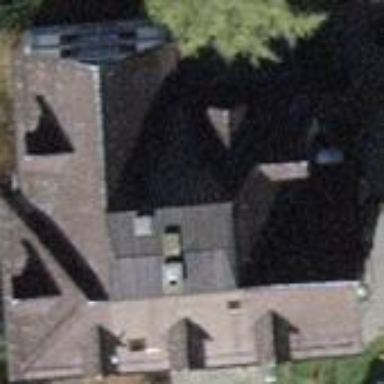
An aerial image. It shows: Detached building with gabled roof.